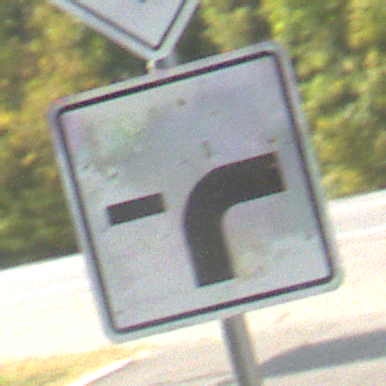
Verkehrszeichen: VerlaufVorfahrtsstrasse9
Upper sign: Vorfahrtsstrasse
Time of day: MorningAfternoon
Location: Outdoor (Suburban)
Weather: Clear
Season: NotSpecified
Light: Natural